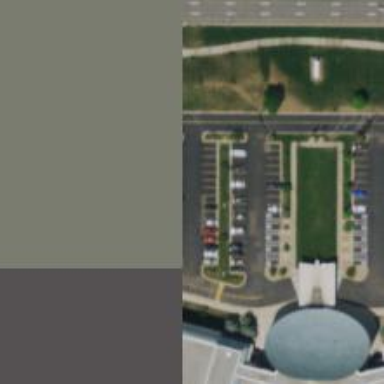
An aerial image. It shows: Parking space is available.